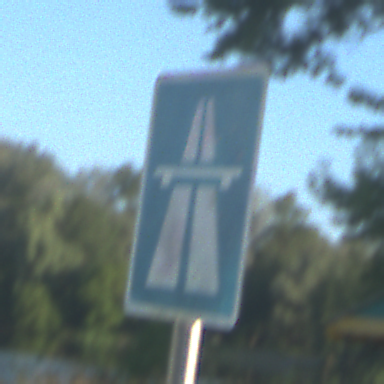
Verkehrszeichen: Autobahn
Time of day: MorningAfternoon
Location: Outdoor (Nature)
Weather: Clear
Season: NotSpecified
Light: Natural